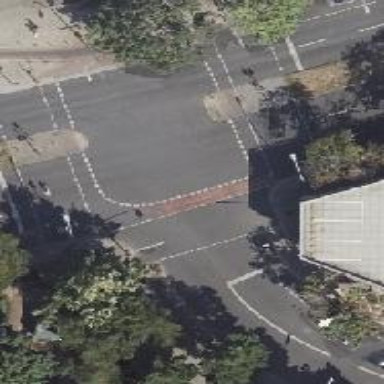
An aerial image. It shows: Road crossing with traffic signals.